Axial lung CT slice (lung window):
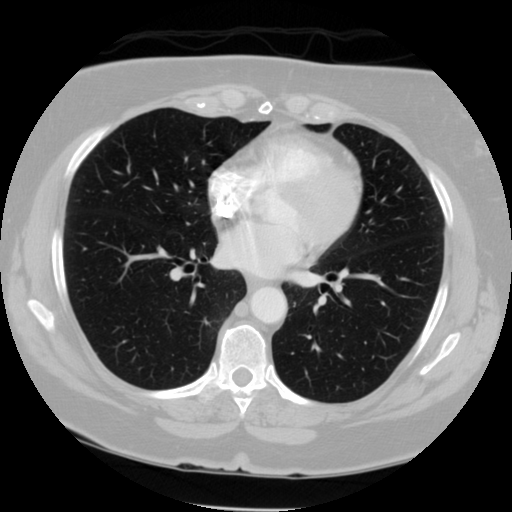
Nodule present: no